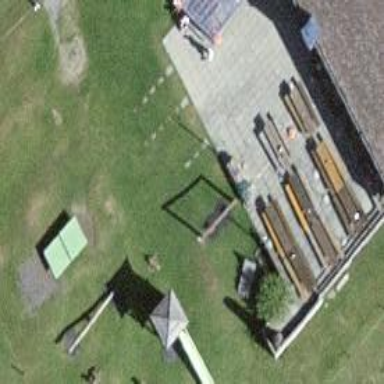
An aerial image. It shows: Playground area for leisure land.